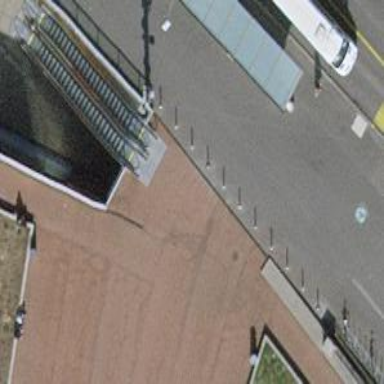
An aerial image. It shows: Bollard barrier.